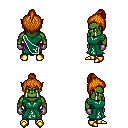
a pixel art fantasy rpg character, male body template, orc, green skin, sash dress, magenta pants, dark blonde short topknot hairstyle, metal gloves, gold boots, four views (front, back, left, right), 2x2 character sprite sheet, small pixel art, hard edges, no anti-aliasing